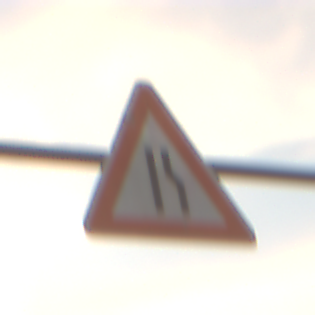
Verkehrszeichen: EinseitigVerengteFahrbahnRechts
Umgebung: Outdoor, Nature
Tageszeit: SunriseSunset
Wetter: PartlyCloudy
Licht: Natural
Jahreszeit: NotSpecified
Kontrast: LowContrast